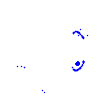
Particle: proton